Question: I'm using ElFinder.NET connector in my MVC applications. In one application everything works fine, but the other application can't initialize Elfinder.
The code used to initialize Elfinder is the same in both applications. The problem is probably in 'Connector.Process(this.HttpContext.Request)' call.
In the application, where ElFinder is working, 'Connector.Process' returns JSON result with correct data, the other application returns a wierd result.
I can see in the browser, that the request was processed, but the response body contains string 'System.Web.Mvc.JsonDataContractResult' instead of JSON data. If I step through the code in Visual Studio, I see that 'Connector.Process' return a 'JsonDataContractResult' but it's empty.

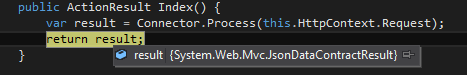
Answer: Well then :)
Possible situation is; outdated Json.Net(Newtonsotf.Json) package version. If you have an older version of this library please simply replace them with the ones in elfinder's package as i say on my comment..